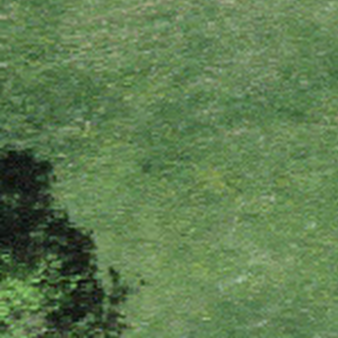
Label: other